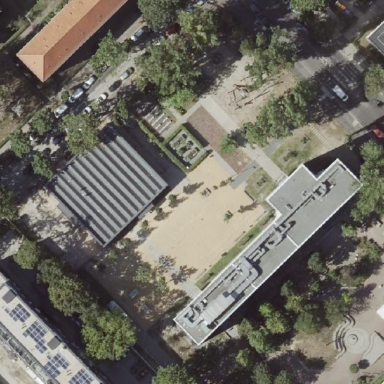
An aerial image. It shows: School.